Question: Reading the documentation it is unclear to me how to get a token from either android or appengine endpoint server? I assume they mean by token a oauth2 access token?
> <URL>
<URL>
I did setup a client id like this

In javascript I can get a access token 'gapi.auth.getToken().access_token'. But is it the same token? What scope do I need? Is there a API I need to activate in the console?
On appengine I only know how to get a email from the user.
'''
var clientids = []string{WEB_CLIENT_ID, ANDROID_CLIENT_ID_d, ANDROID_CLIENT_ID_r, endpoints.ApiExplorerClientId}
var audiences = []string{WEB_CLIENT_ID}
var google_scopes = []string{"https://www.googleapis.com/auth/userinfo.email"}
func (s *Service) Google(r *http.Request, req *NoRequest, resp *User) error {
c := endpoints.NewContext(r)
g, err := endpoints.CurrentUser(c, google_scopes, audiences, clientids);
if err != nil {return err}
resp.Email=g.String()
return nil
}
'''
Can you provide me more info about the token I must use to verify a purchase (in-app-billing v3)?
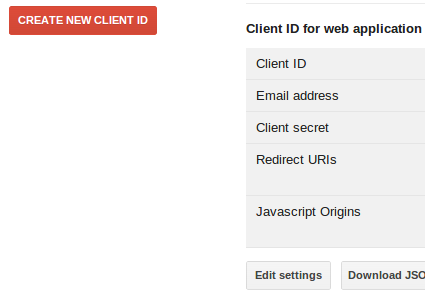
Answer: Never mind I found it, mist this reference :) <URL>